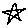
Label: star